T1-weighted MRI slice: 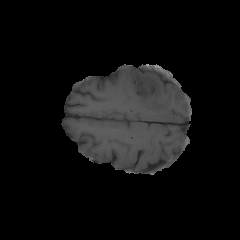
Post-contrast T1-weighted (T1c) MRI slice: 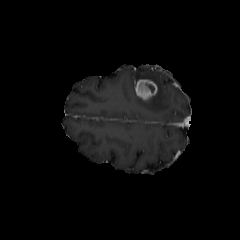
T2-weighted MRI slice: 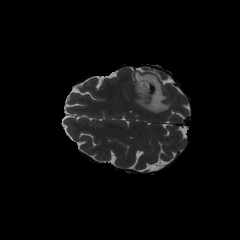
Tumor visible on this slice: yes